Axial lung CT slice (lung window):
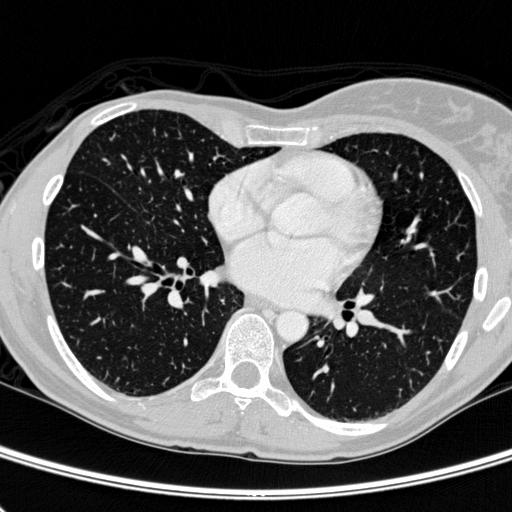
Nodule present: no